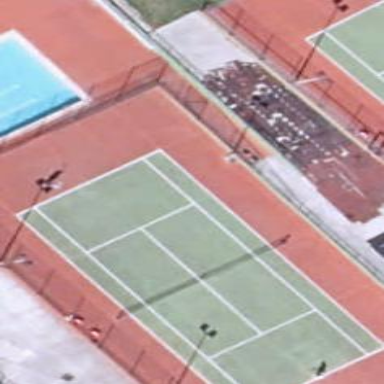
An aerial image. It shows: Tennis court on pitch.